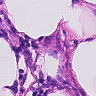
Metastatic tissue present: no